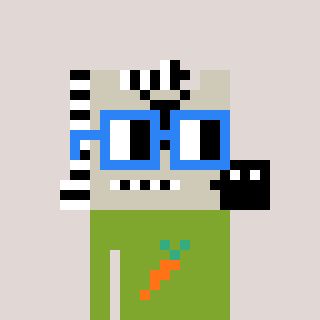
a pixel art character with square blue glasses, a zebra-shaped head and a slimegreen-colored body on a warm background